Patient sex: M
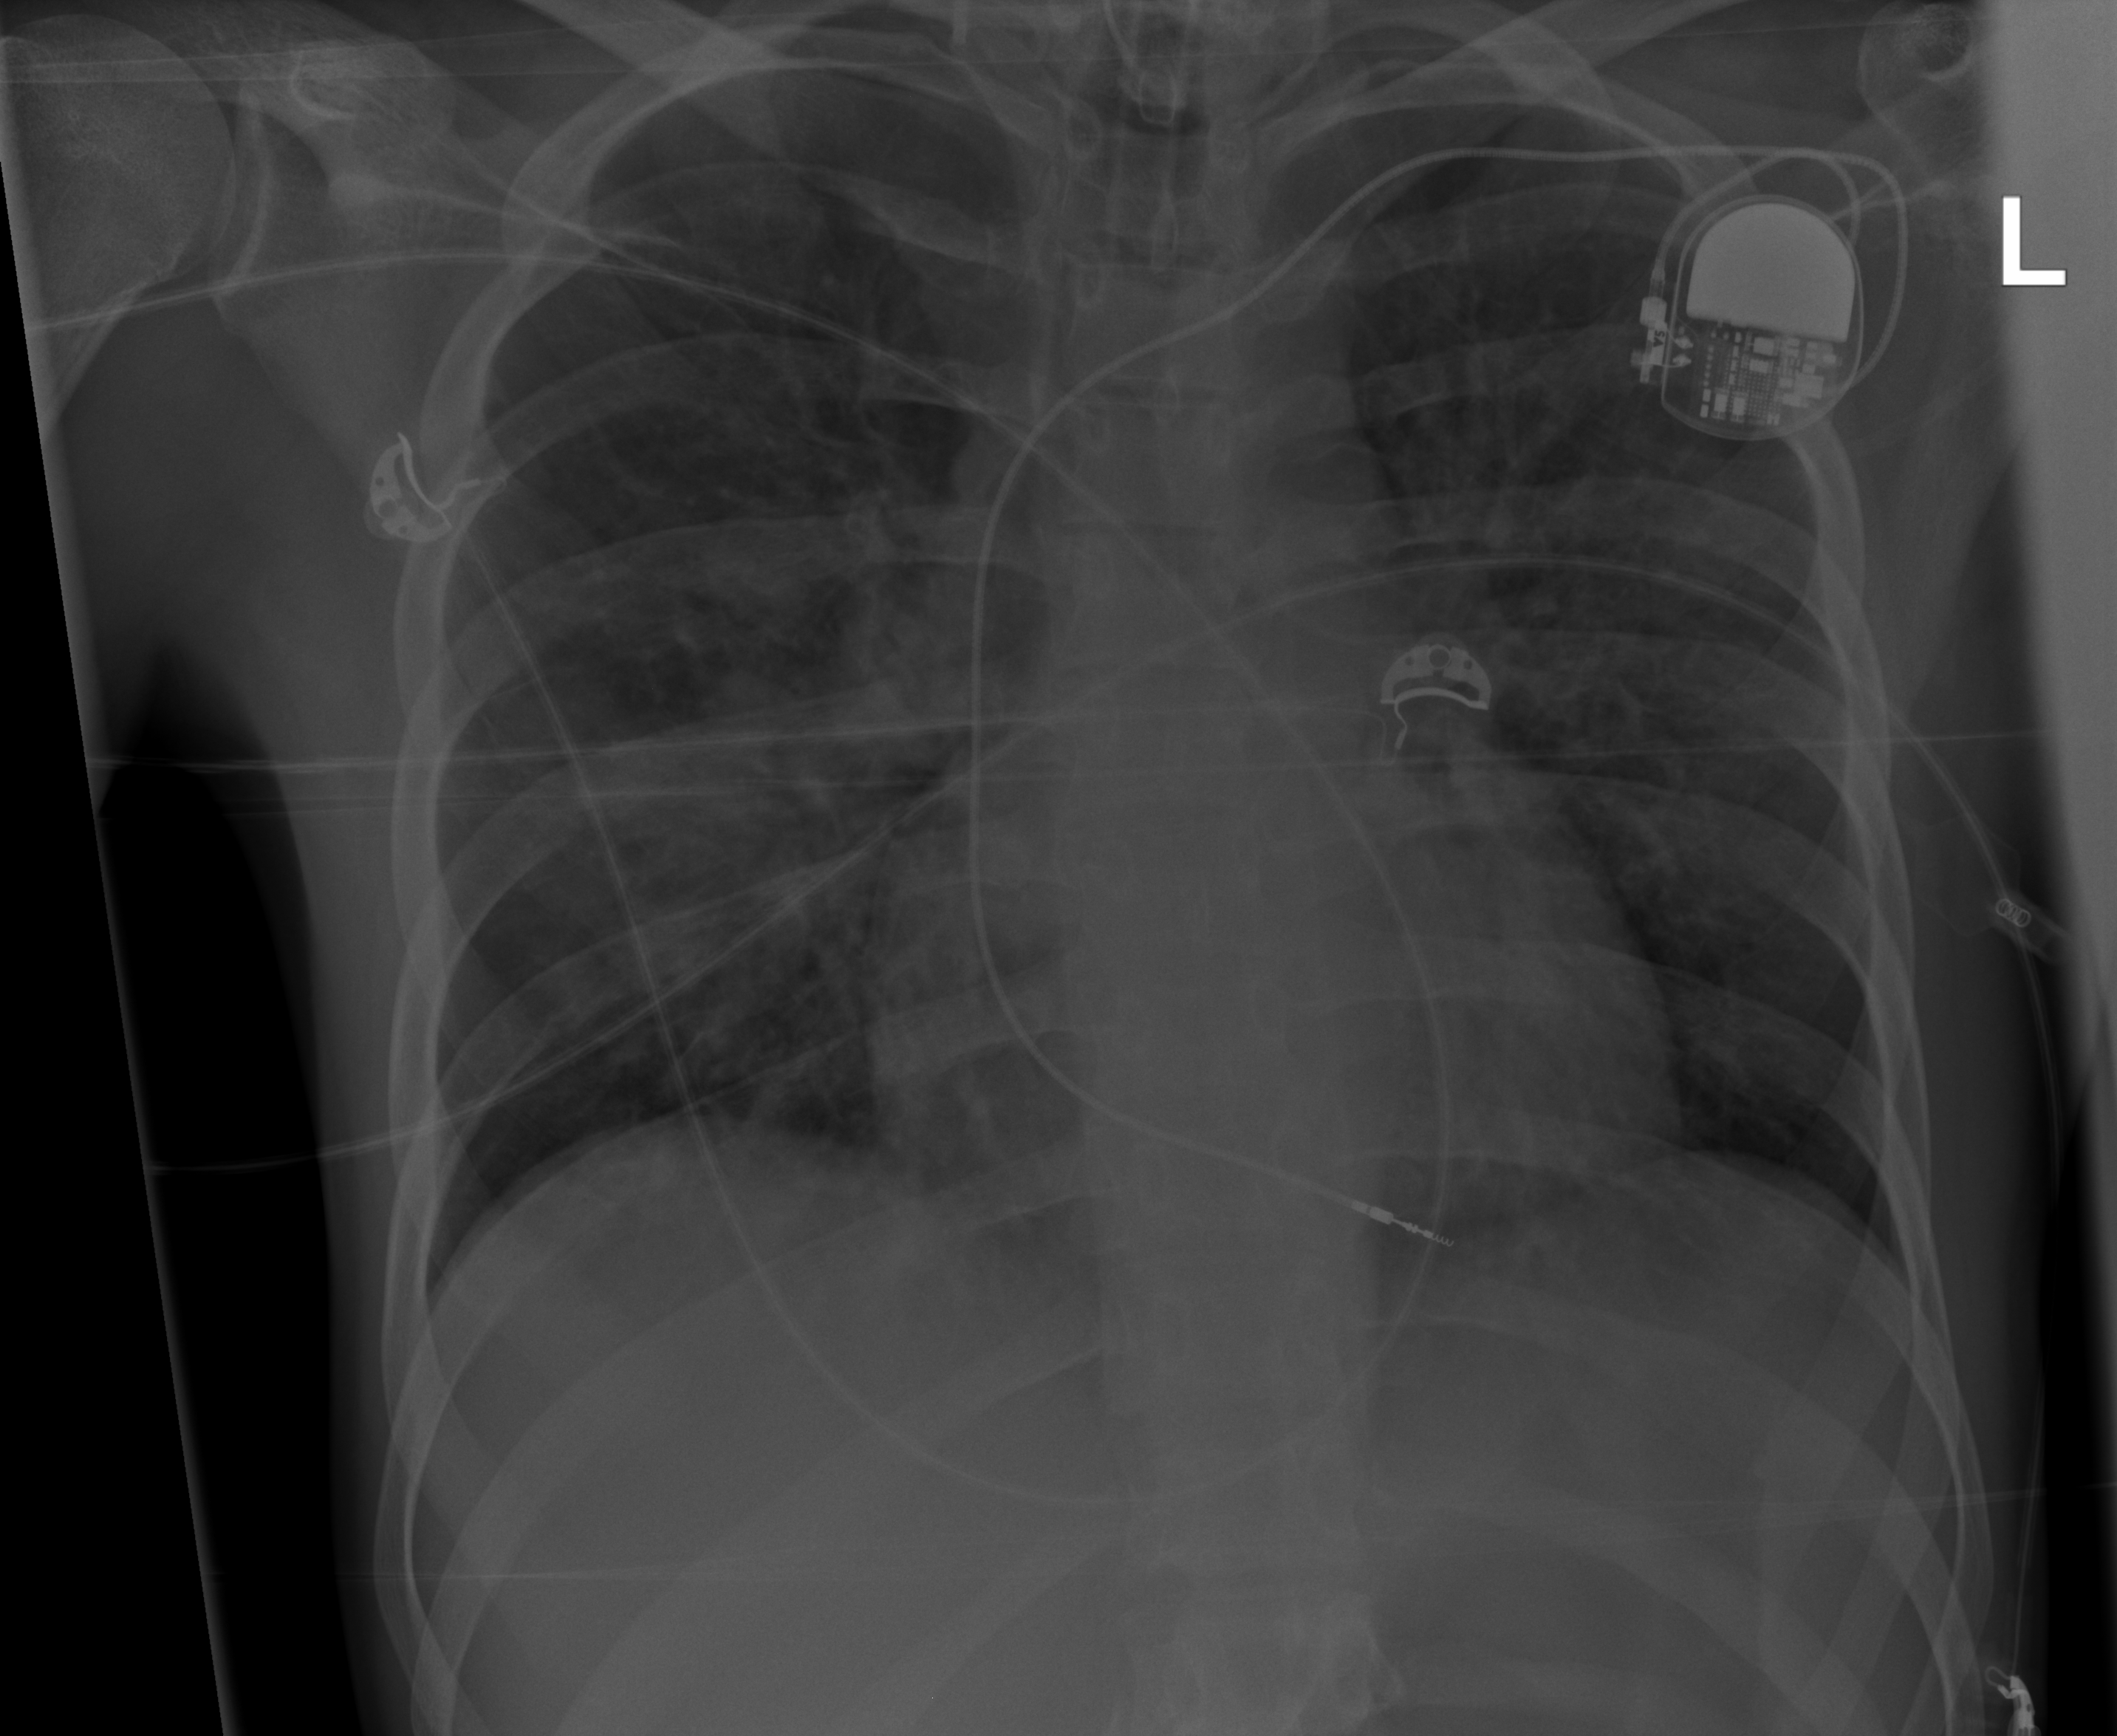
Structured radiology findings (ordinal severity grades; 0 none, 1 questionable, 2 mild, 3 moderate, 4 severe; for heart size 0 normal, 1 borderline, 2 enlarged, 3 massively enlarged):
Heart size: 0
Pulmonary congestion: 0
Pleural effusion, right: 0
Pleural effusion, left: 0
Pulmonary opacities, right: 3
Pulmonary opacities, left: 2
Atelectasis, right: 2
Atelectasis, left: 0